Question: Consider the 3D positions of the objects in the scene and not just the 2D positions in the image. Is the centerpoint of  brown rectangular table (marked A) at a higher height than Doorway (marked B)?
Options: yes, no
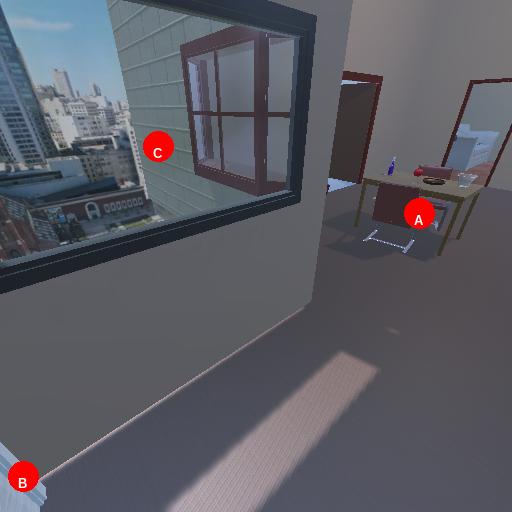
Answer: yes